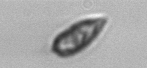
Label: Prorocentrum_triestinum